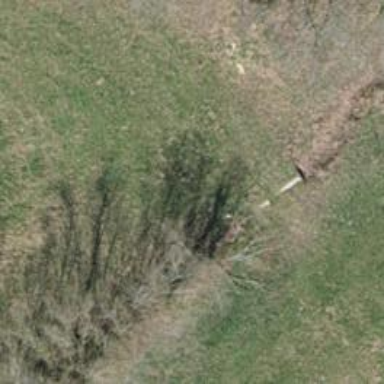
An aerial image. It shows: Drain that serves as waterway.